Question: I'm new to setting up firebase's realtime database, and I'm trying to access the content from a message to display in the app.
Here is how my database is structured:

I want to access "content" for each of the messages with the fewest value for "numberofresponses."
'''
let ref: DatabaseReference! = Database.database().reference(withPath: "messagepool")
ref.queryOrdered(byChild: "numberofresponses").observeSingleEvent(of: .value, with: { snapshot in
if !snapshot.exists() {
print("no snapshot exists")
return }
print(snapshot)
'''
The above code correctly prints the "messagepool," but I want the specific content value from each of the branches. I seem to be missing something. What is the correct way to do this? Thanks
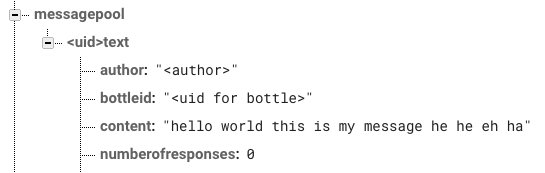
Answer: When you execute a query against the Firebase Database, there will potentially be multiple results. So the snapshot contains a list of those results. Even if there is only a single result, the snapshot will contain a list of one result.
So in your closure/completion handler you will need to loop over 'snapshot.children' to get at the individual result snapshot(s):
'''
ref.queryOrdered(byChild: "numberofresponses").observeSingleEvent(of: .value, with: { snapshot in
if !snapshot.exists() {
print("no snapshot exists")
return
}
for childSnapshot in querySnapShot.children.allObjects as! [DataSnapshot] {
print(childSnapshot.key)
print(childSnapshot.value)
guard let value = childSnapshot.value as? [String: Any] else { return }
do {
guard let content = value["content"] as? String,
...
}
}
}
'''
Also see:
- <URL>